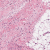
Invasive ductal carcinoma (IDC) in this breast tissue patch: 0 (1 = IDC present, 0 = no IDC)